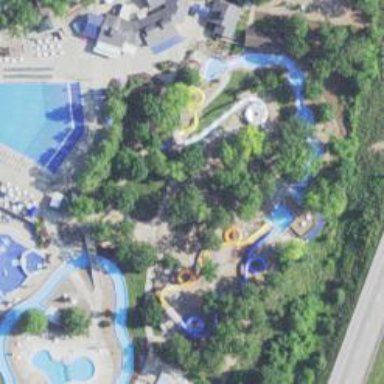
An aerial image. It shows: Water slide attraction.